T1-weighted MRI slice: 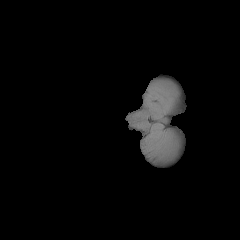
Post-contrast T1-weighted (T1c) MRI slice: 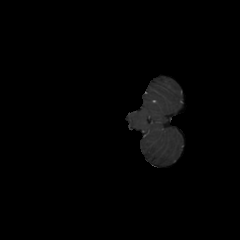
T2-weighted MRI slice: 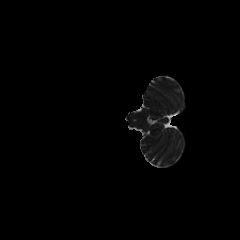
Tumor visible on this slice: no